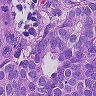
Metastatic tissue present: yes